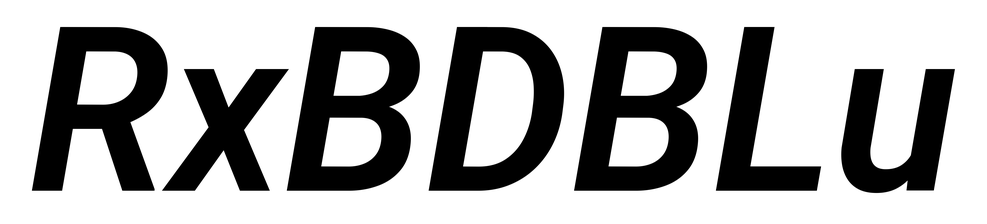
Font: Roboto-Italic_SemiBold_Italic